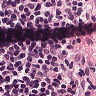
Metastatic tissue present: no